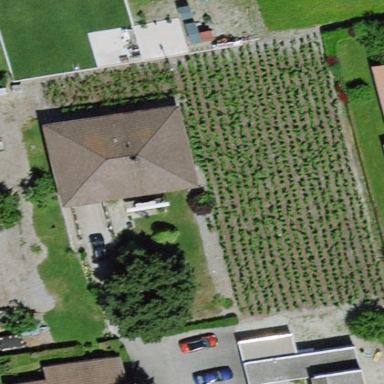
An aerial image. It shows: Vineyard where grapes are grown.